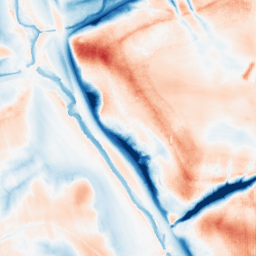
Category: trend_removal
Decomposition family: local_polynomial
Decomposition parameters: window_size: 51
degree: 3
Upsampling method: fft_zeropad
Upsampling parameters: scale: 4
Upsampling scale: 4